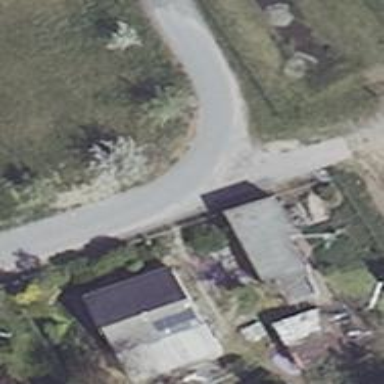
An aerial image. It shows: Paved residential road.